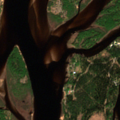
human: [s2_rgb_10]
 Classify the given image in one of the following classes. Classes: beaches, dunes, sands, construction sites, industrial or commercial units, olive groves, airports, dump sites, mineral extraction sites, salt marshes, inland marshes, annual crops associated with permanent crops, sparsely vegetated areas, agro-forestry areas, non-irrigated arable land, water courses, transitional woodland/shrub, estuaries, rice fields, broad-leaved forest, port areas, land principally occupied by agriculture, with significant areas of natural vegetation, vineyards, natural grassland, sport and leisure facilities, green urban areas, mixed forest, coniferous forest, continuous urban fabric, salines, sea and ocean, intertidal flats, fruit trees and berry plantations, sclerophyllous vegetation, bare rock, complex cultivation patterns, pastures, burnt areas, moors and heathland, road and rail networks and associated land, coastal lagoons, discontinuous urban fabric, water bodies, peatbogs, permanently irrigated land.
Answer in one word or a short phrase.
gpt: broad-leaved forest, mixed forest, sea and ocean